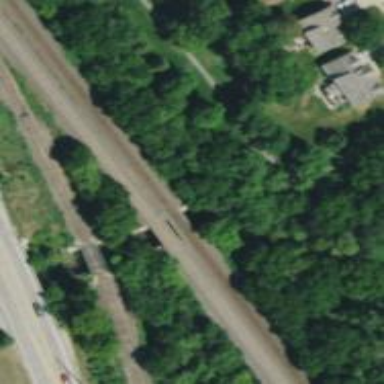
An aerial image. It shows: Bridge over railway line.